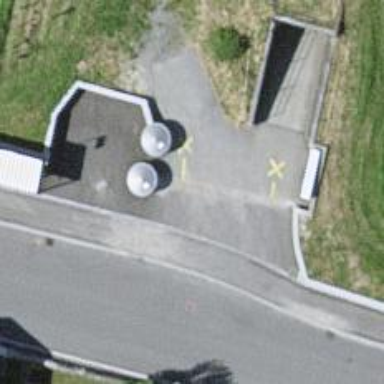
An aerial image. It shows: Recycling container in the area designated for recycling.